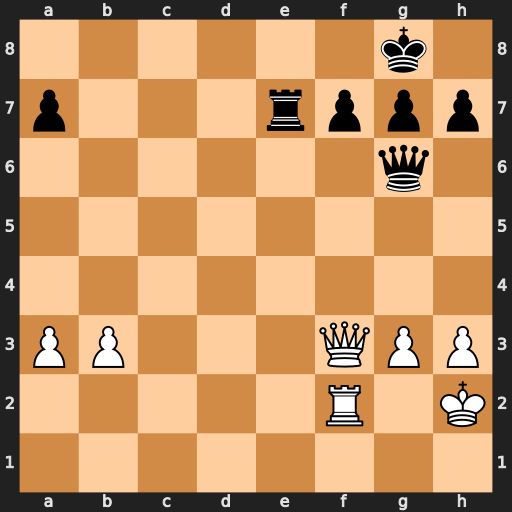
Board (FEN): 6k1/p3rppp/6q1/8/8/PP3QPP/5R1K/8
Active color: w
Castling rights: -
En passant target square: -
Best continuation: Qa8+ Re8 Qxe8#